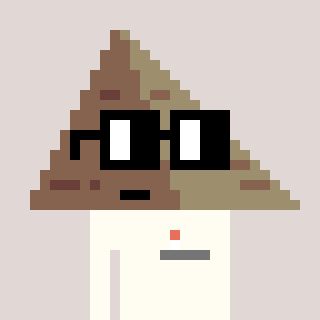
a pixel art character with square black glasses, a pyramid-shaped head and a grayscale-colored body on a warm background